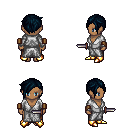
a pixel art fantasy rpg character, female body template, human, dark skin, white robe, robe skirt, raven pixie cut hairstyle, leather bracers, gold boots, dagger, four views (front, back, left, right), 2x2 character sprite sheet, small pixel art, hard edges, no anti-aliasing